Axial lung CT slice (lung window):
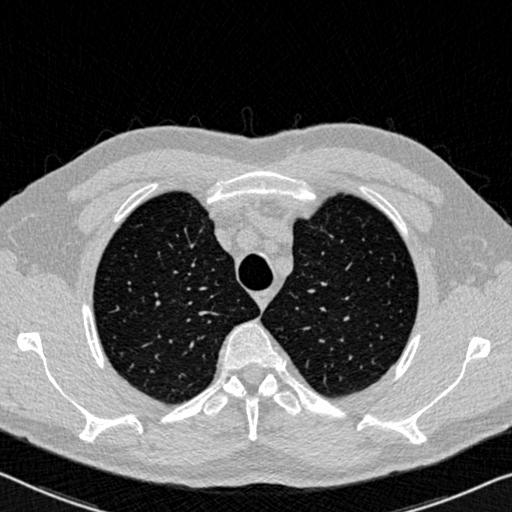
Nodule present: no